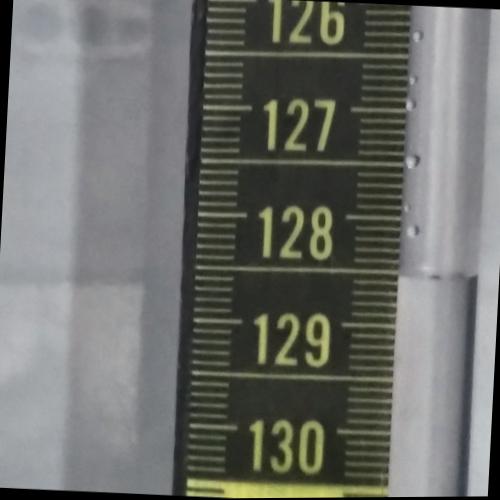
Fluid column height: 128.5 cm